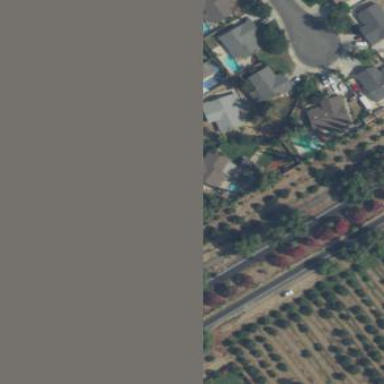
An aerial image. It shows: Orchard.